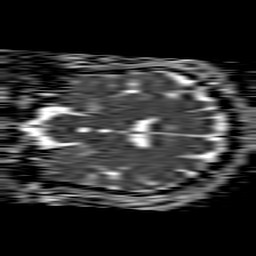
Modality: ADC
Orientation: coronal
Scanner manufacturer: philips
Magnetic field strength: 1.5 T
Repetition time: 4.6 s
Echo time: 0.08517 s